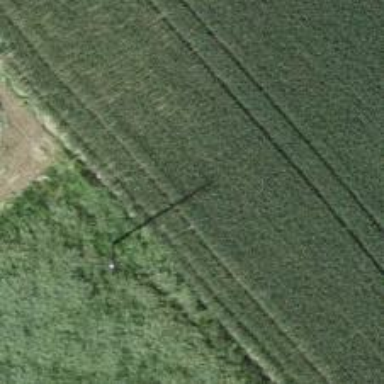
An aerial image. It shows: Power pole.